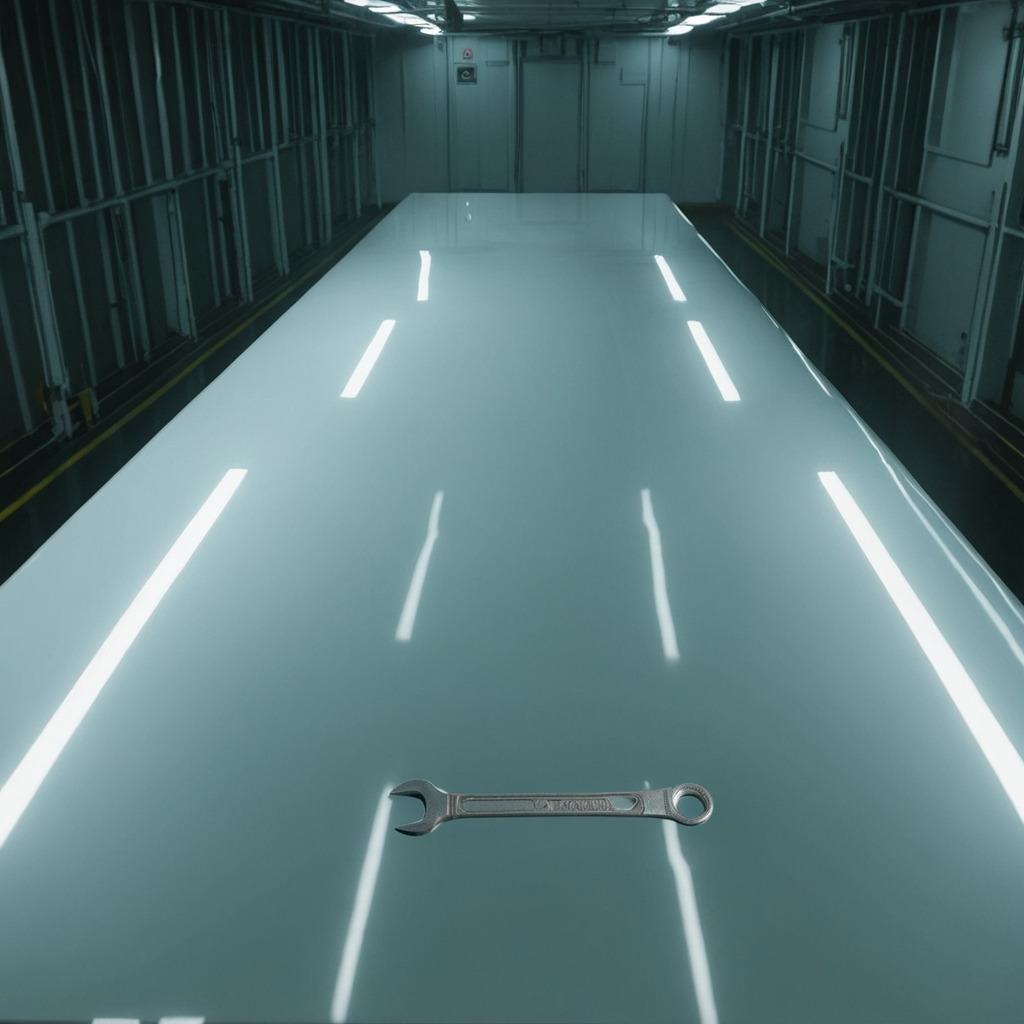
An wrench is lying on a table in a ship maintenance bay.